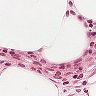
Metastatic tissue present: no